Question: When I start painting , it colors the whole background , I mean it should only paint the white spots.
Application screenshot is as follows.
Using Android Paint ,I want to paint only white spots on background-drawable[Panda] and skip any other color.
'onDraw()' function is:
'''
protected void onDraw(Canvas canvas) {
canvas.drawPath(path, paint);
canvas.drawPath(circlePath, circlePaint);
for (Pair<Path,Integer> path_clr : path_color_list ){
paint.setColor(path_clr.second);
canvas.drawPath( path_clr.first, paint);
}
for (Pair<Path,Integer> path_clr : circular_path_color_list ){
circlePaint.setColor(path_clr.second);
canvas.drawPath( path_clr.first, paint);
}
}
'''
and 'onTouchEvent' function is:
'''
public boolean onTouchEvent(MotionEvent event) {
float pointX = event.getX();
float pointY = event.getY();
switch (event.getAction()) {
case MotionEvent.ACTION_DOWN:
circlePath.reset();
path.moveTo(pointX, pointY);
return true;
case MotionEvent.ACTION_MOVE:
path.lineTo(pointX, pointY);
circlePath.reset();
circlePath.addCircle(pointX, pointY, 10, Path.Direction.CW);
break;
case MotionEvent.ACTION_UP:
circlePath.reset();
break;
default:
return false;
}
postInvalidate();
return true;
}
'''

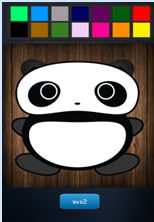
Answer: The thing you're describing is called masking. You need a mask (white areas) and a masked image (your strokes). When drawing, you have to use the mask to cut your strokes to a shape of the mask. It can be done using PorterDuff modes. See the pseudocode:
'''
Bitmap panda;
Bitmap whiteAreas;
Bitmap strokes;
Canvas strokesCanvas;
Paint paint;
private void init() {
strokesCanvas = new Canvas(strokes);
paint = new Paint();
}
private void addStroke(Path stroke){
paint.setXfermode(null);
strokesCanvas.drawPath(stroke,paint);
invalidate();
}
@Override
public void draw(Canvas canvas) {
paint.setXfermode(new PorterDuffXfermode(PorterDuff.Mode.DST_IN));
strokesCanvas.drawBitmap(whiteAreas,0,0,paint);
paint.setXfermode(null);
canvas.drawBitmap(panda,0,0,paint);
canvas.drawBitmap(strokes,0,0,paint);
}
'''
See the link for more info: <URL>
---
EDIT: Here's an image how it works. Blue areas should be transparent. Multiplication between the mask and the strokes is what's called masking.